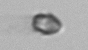
Label: Heterocapsa_rotundata